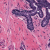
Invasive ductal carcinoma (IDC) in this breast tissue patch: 0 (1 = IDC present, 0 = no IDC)